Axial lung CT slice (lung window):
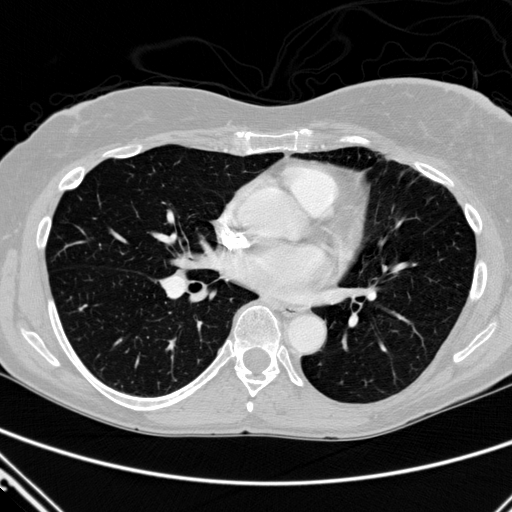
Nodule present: yes
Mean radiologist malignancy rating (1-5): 2.5